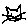
Label: cat